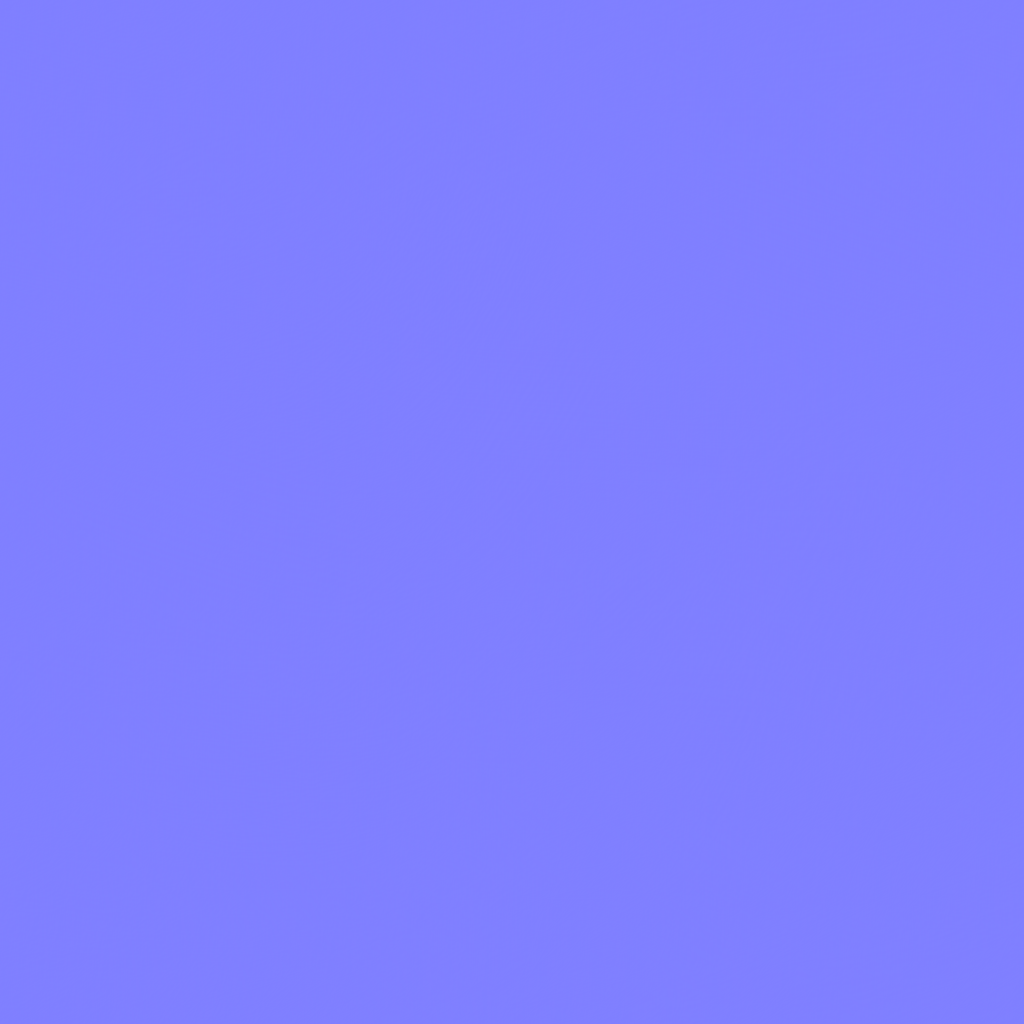
Texture map type: NormalDX